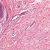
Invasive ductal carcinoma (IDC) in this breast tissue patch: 0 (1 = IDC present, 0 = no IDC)